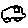
Label: car